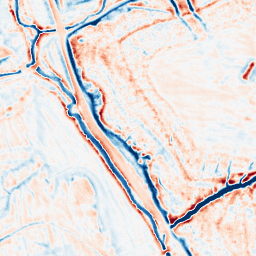
Category: edge_preserving
Decomposition family: bilateral
Decomposition parameters: d: 15
sigma_color: 150
sigma_space: 75
Upsampling method: cubic_mitchell
Upsampling parameters: scale: 4
Upsampling scale: 4